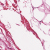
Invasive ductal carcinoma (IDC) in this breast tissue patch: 0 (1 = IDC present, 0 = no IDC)